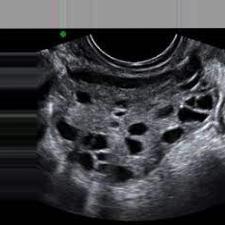
Label: infected